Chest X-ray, PA view. Patient: 67 years old, sex M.
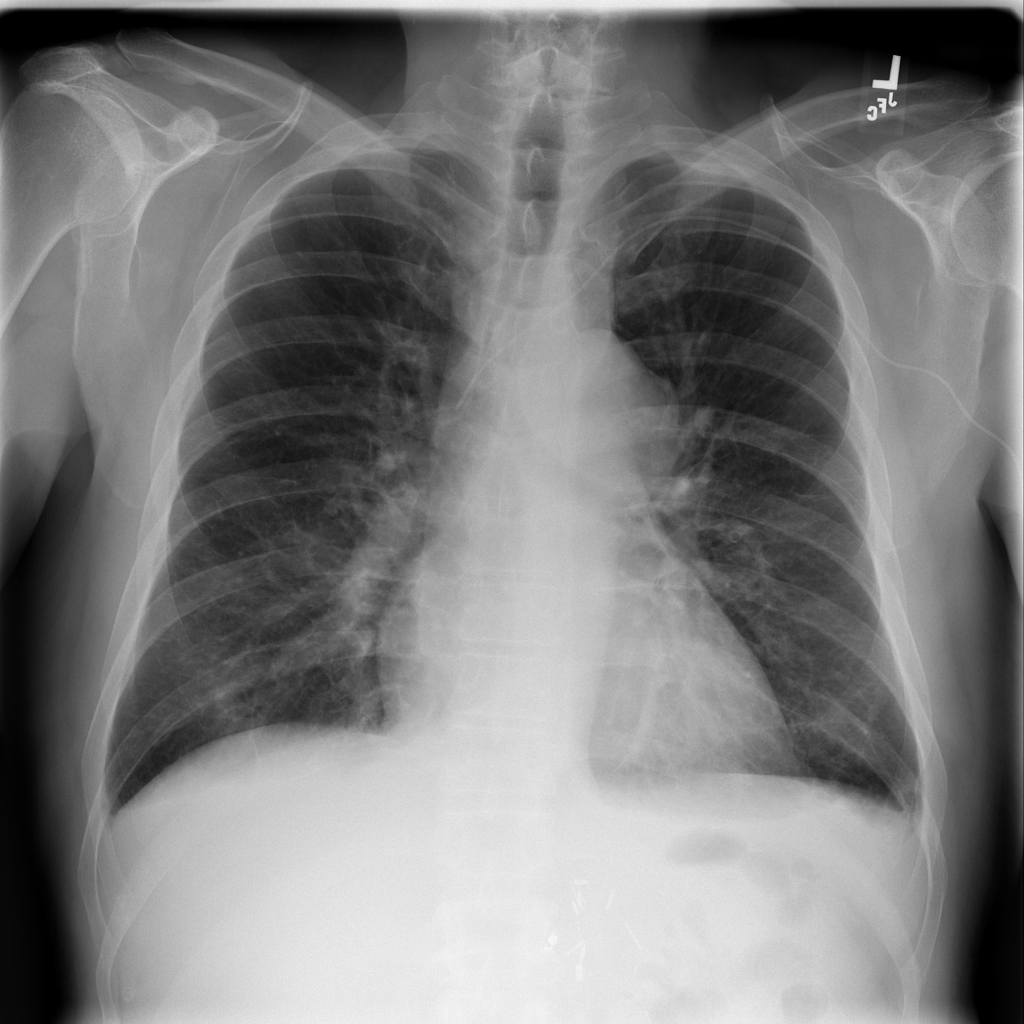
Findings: Atelectasis, Effusion